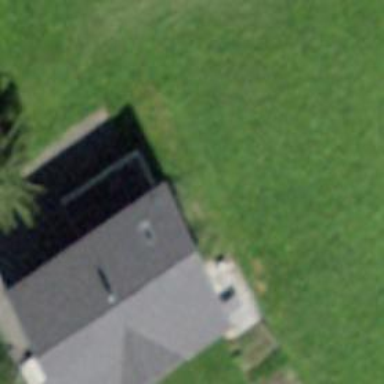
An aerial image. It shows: Simple and straightforward house.